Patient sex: M
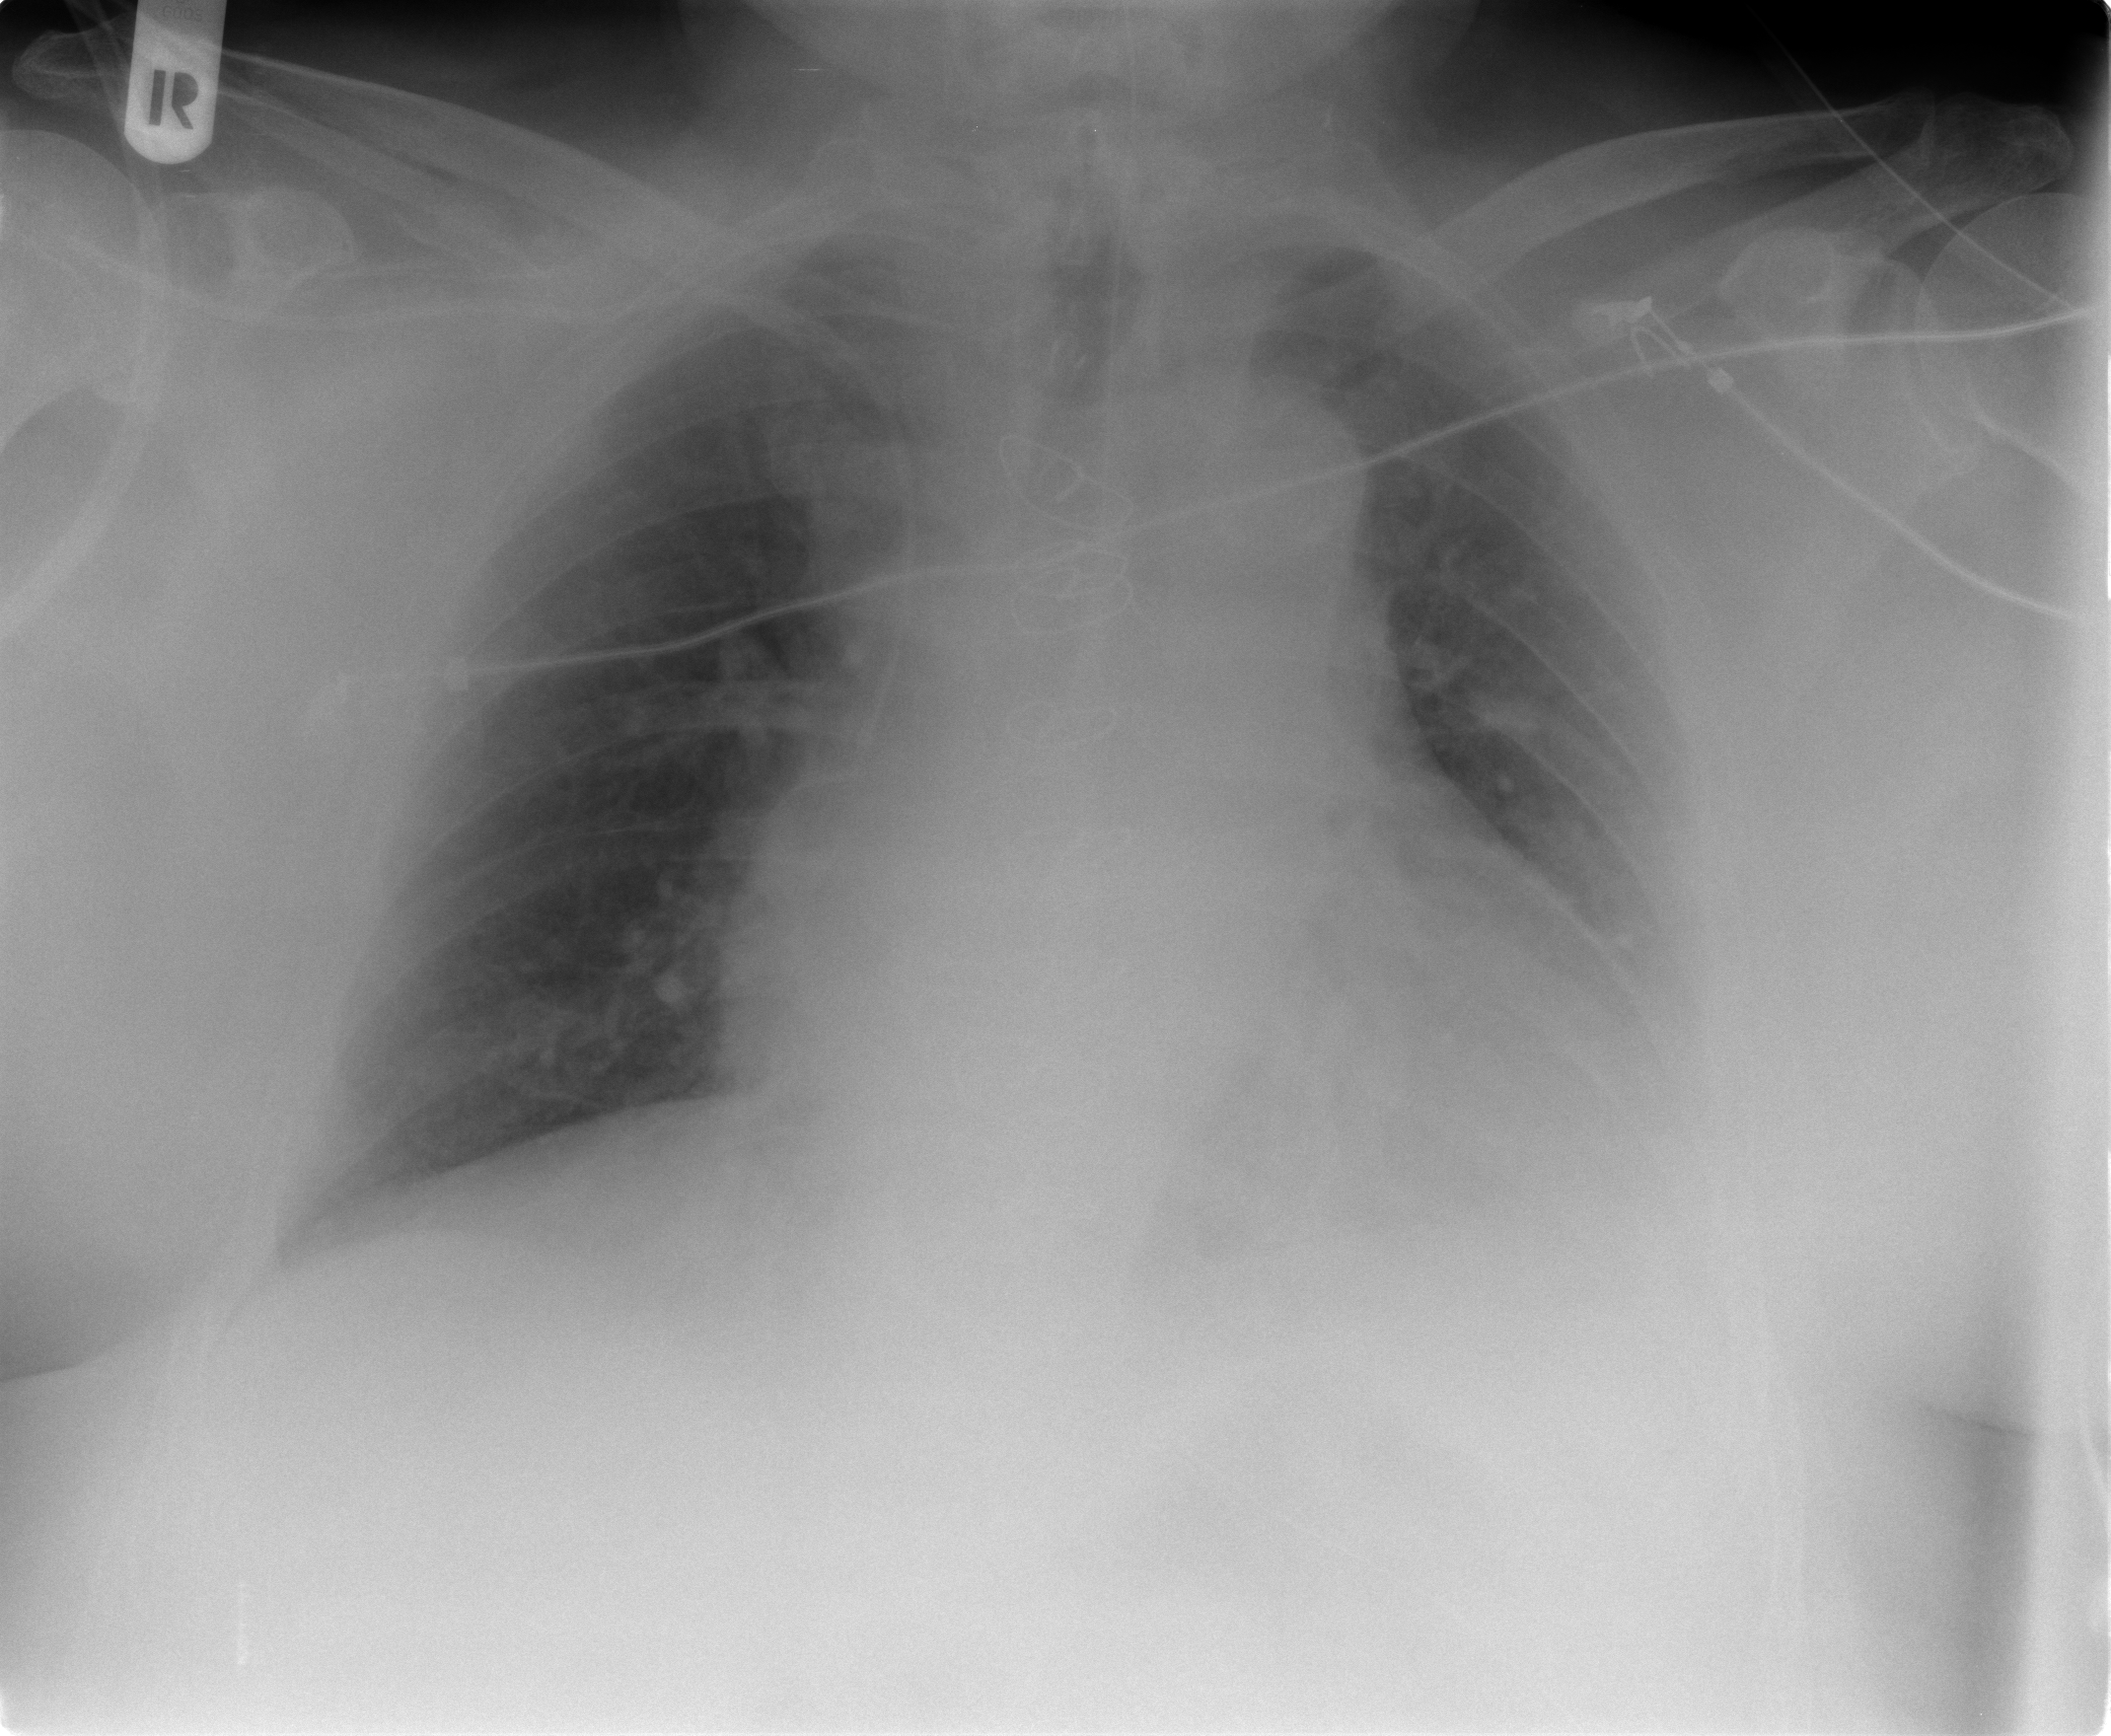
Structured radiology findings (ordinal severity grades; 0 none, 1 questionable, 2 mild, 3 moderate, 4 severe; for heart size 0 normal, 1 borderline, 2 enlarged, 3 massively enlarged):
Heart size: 2
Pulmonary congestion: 2
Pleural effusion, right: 0
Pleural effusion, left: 2
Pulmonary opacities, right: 0
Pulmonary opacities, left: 0
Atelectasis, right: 0
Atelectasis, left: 2